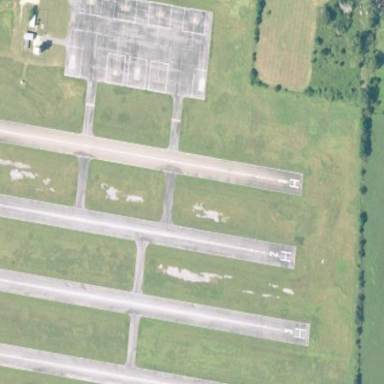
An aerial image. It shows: Military airfield designated for helicopters.